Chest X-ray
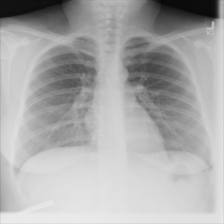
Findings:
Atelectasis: negative
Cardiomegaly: negative
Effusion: negative
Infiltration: negative
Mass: negative
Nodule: negative
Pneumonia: negative
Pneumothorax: negative
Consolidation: negative
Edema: negative
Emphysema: negative
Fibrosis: negative
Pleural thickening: negative
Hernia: negative